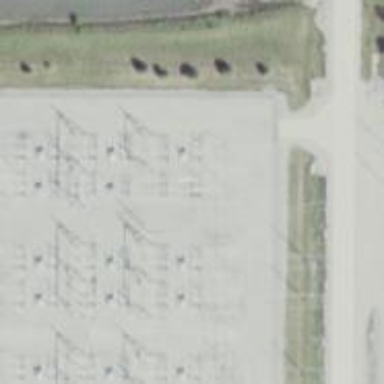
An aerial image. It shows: Switch used for power control.